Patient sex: M
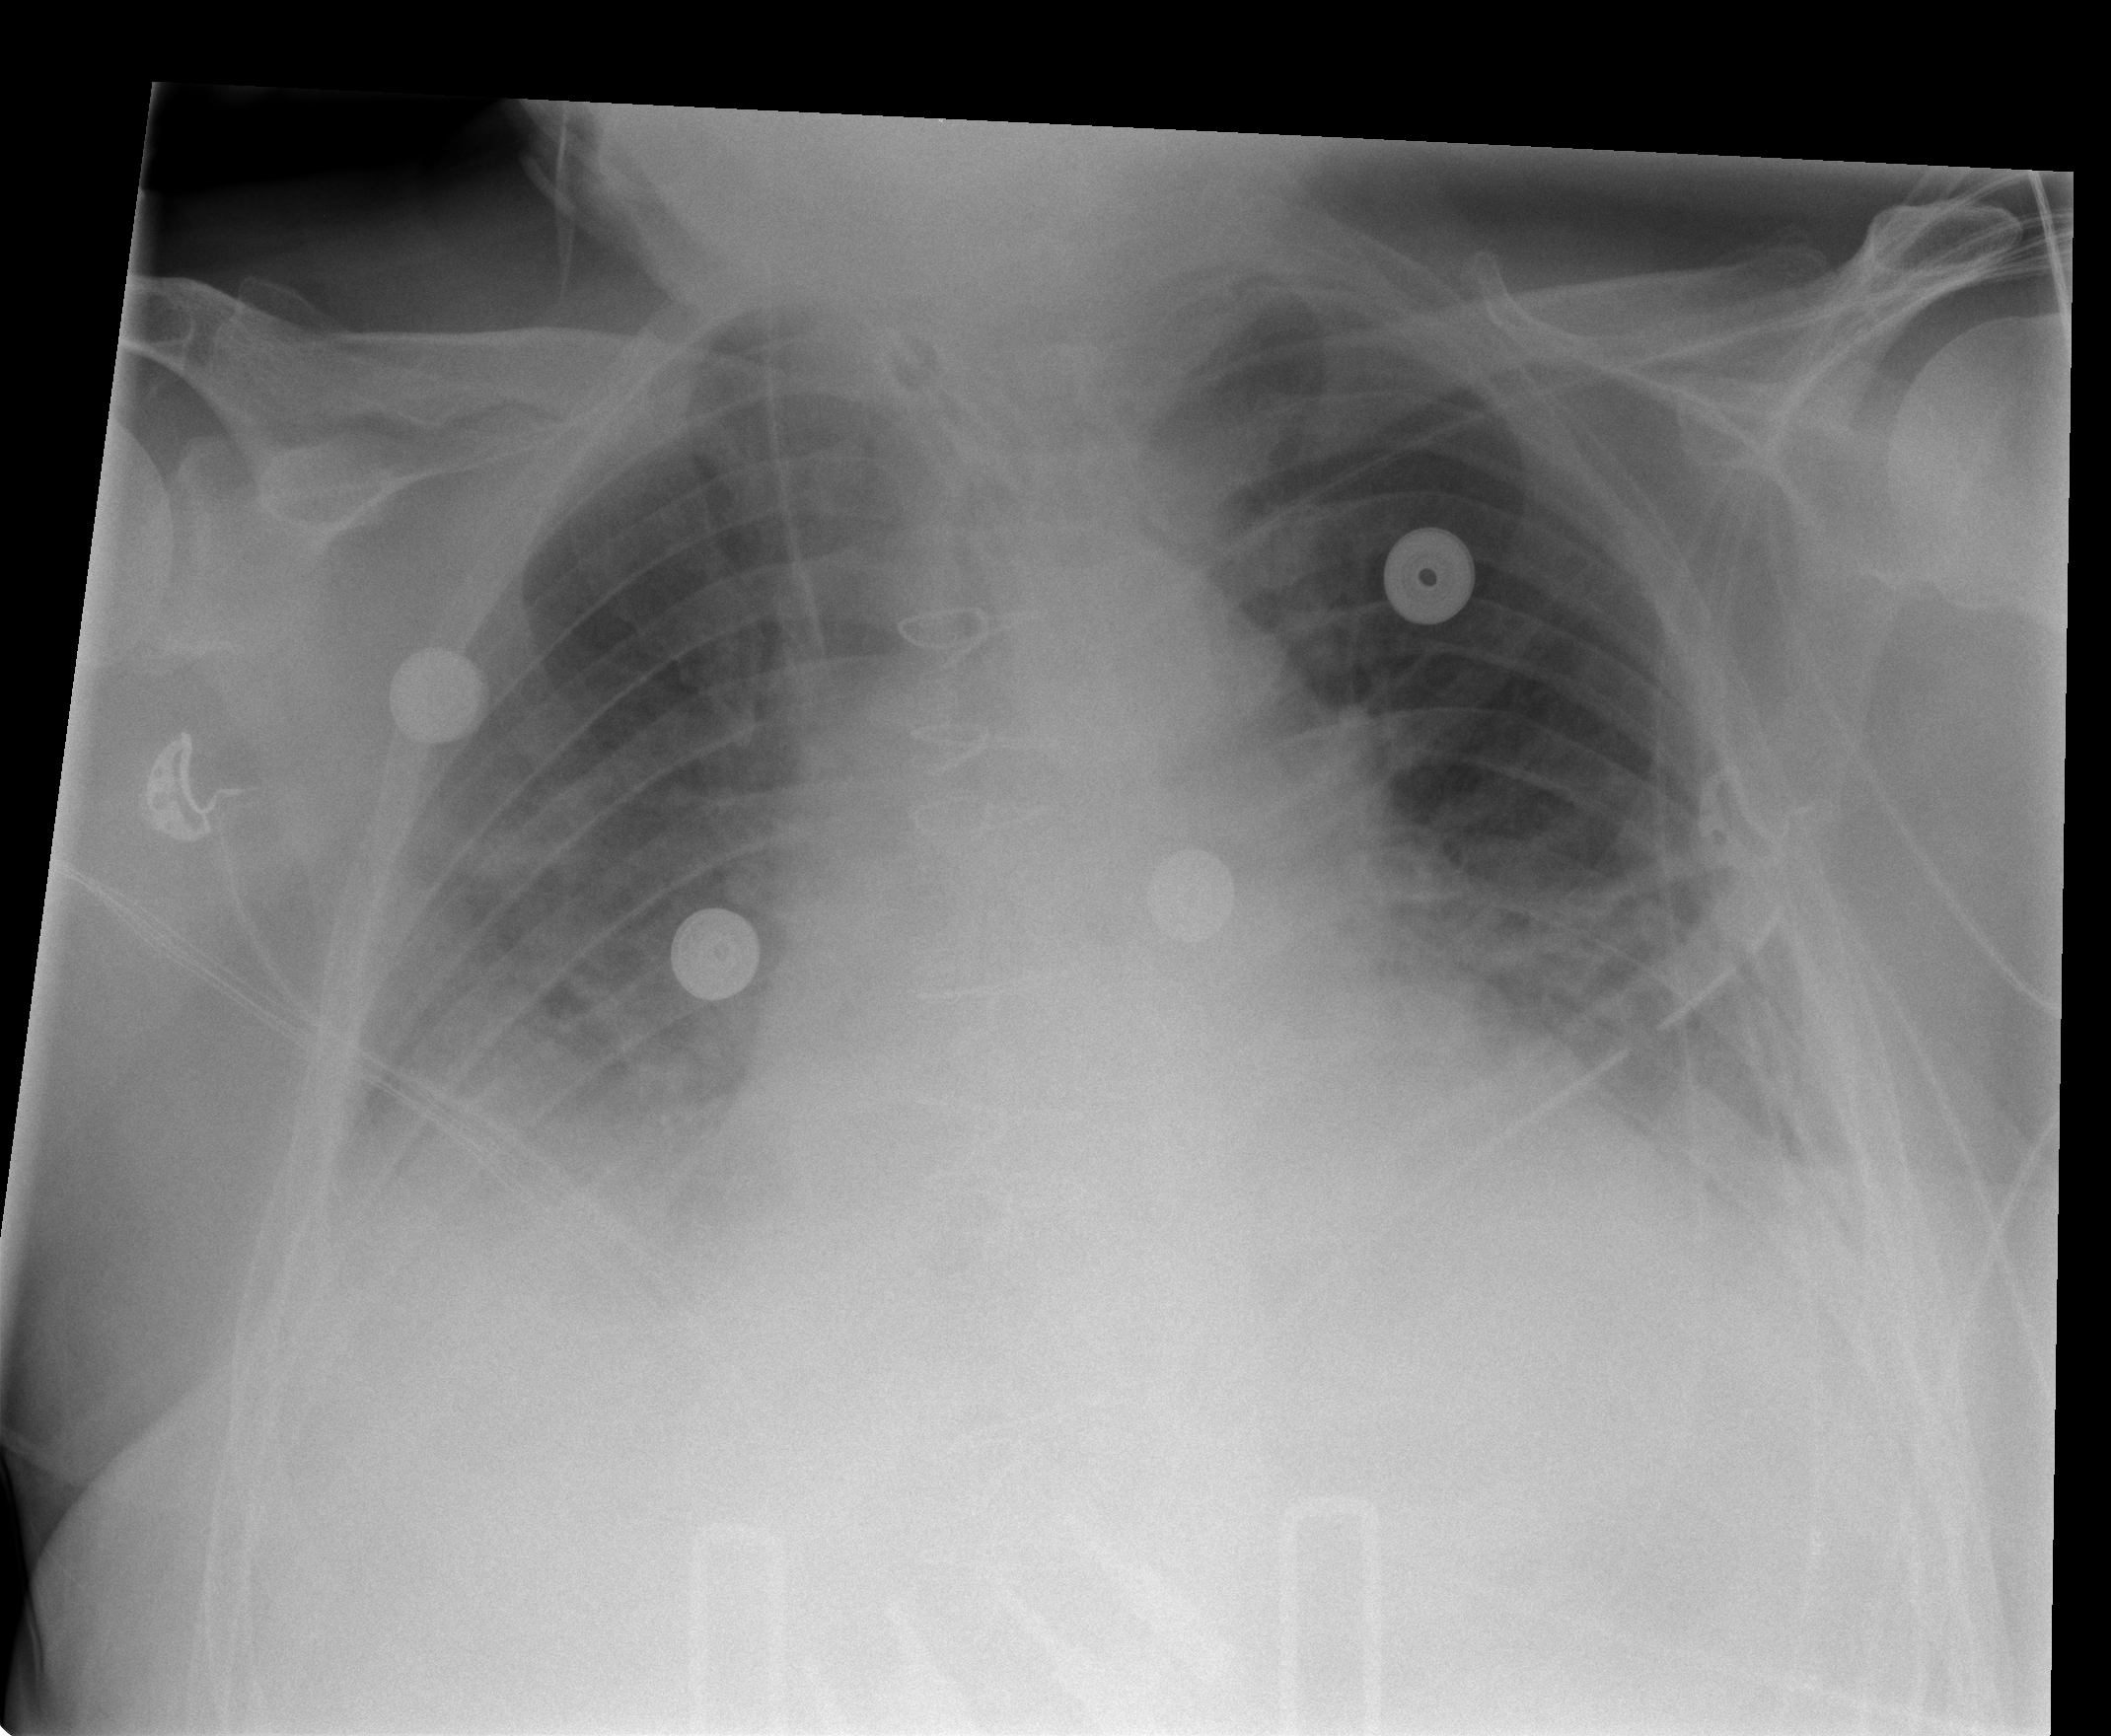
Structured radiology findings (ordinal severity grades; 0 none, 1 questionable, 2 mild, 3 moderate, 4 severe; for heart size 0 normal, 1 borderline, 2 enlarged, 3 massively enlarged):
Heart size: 2
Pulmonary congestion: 2
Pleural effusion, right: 3
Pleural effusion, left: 2
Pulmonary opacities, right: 2
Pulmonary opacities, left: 0
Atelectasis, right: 2
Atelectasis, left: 2